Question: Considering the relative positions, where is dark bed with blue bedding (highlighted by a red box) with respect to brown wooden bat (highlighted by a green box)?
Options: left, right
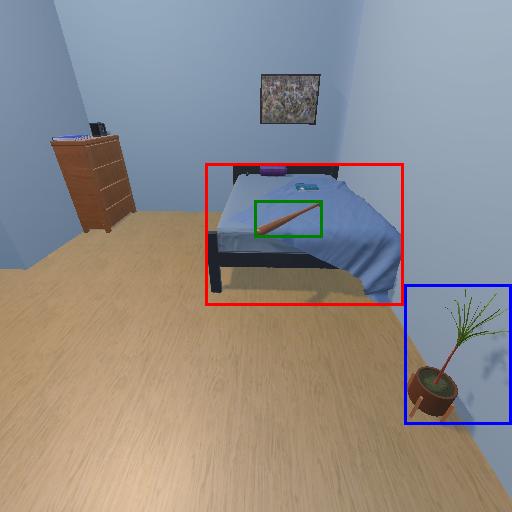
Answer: left